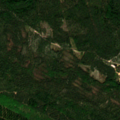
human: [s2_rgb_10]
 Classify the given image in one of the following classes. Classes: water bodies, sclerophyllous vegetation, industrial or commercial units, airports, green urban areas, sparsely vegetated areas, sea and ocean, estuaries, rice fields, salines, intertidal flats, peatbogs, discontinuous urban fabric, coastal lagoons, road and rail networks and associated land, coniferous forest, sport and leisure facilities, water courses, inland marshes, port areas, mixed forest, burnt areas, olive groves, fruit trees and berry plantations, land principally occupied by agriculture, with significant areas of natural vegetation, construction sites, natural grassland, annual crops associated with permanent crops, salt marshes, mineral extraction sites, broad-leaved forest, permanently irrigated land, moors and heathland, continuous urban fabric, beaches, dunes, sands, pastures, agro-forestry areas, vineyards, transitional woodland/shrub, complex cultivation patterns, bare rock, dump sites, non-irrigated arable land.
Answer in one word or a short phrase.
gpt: coniferous forest, mixed forest